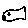
Label: fish